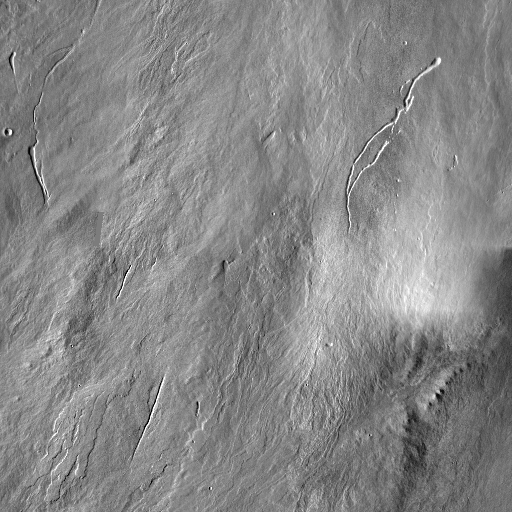
Crater classes present: Background, Other